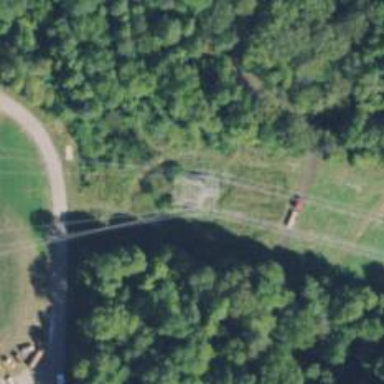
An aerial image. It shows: Lattice structure tower used for power transmission.